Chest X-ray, PA view. Patient: 33 years old, sex M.
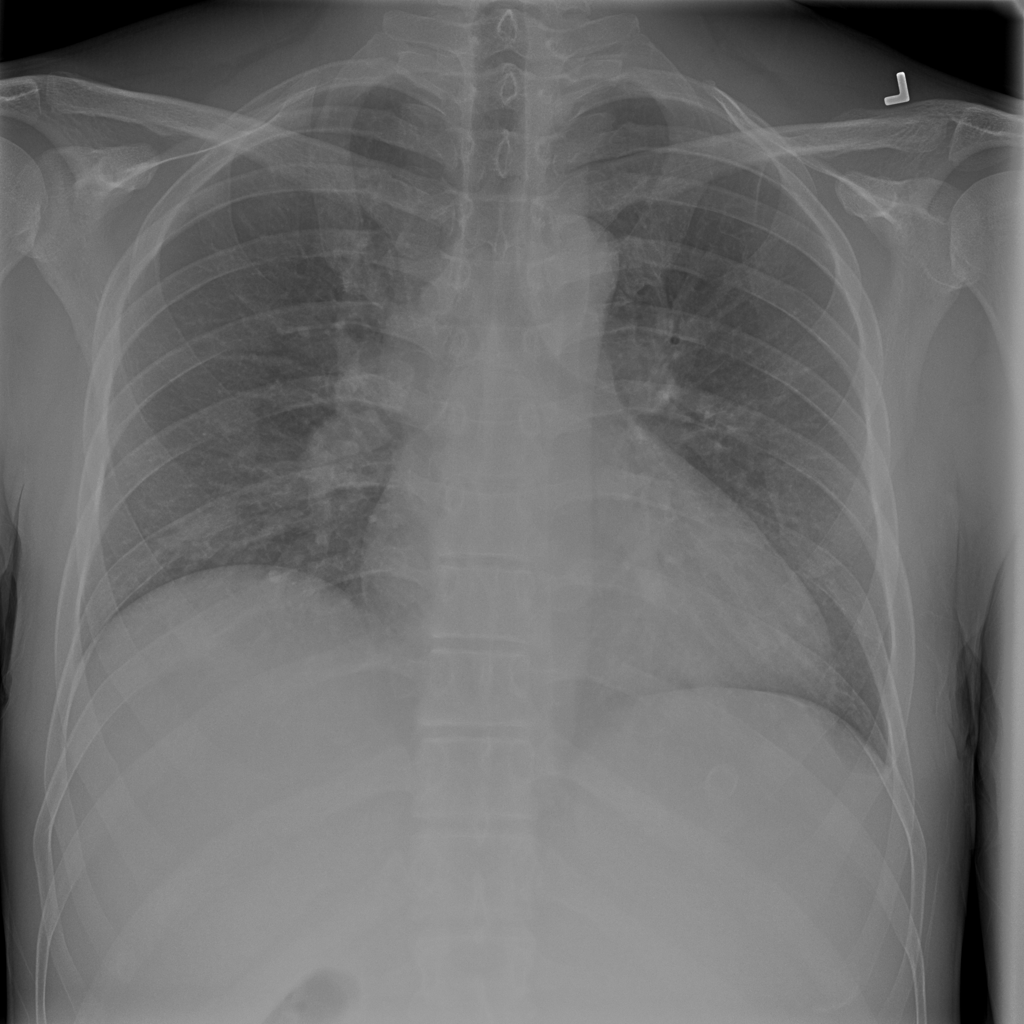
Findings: Cardiomegaly